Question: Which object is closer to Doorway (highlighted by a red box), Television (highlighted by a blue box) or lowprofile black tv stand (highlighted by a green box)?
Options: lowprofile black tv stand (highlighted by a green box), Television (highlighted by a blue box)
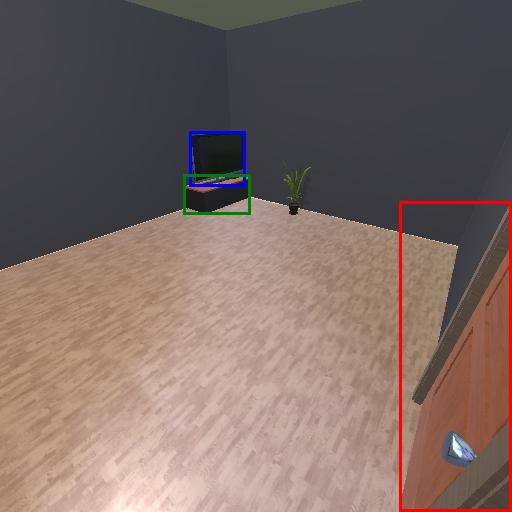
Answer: lowprofile black tv stand (highlighted by a green box)